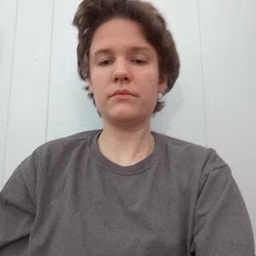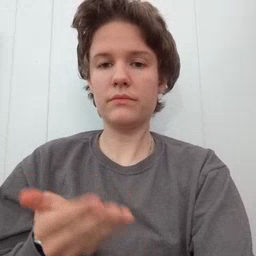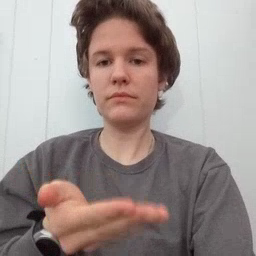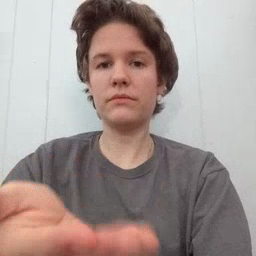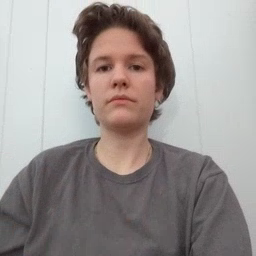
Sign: boat